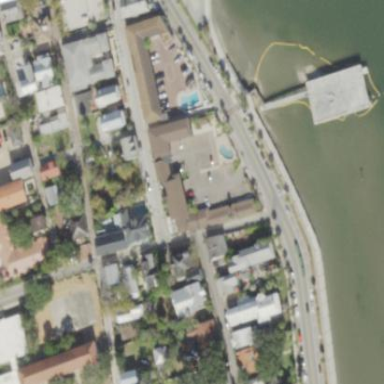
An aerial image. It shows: Hotel that is classified as motel for tourism.